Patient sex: M
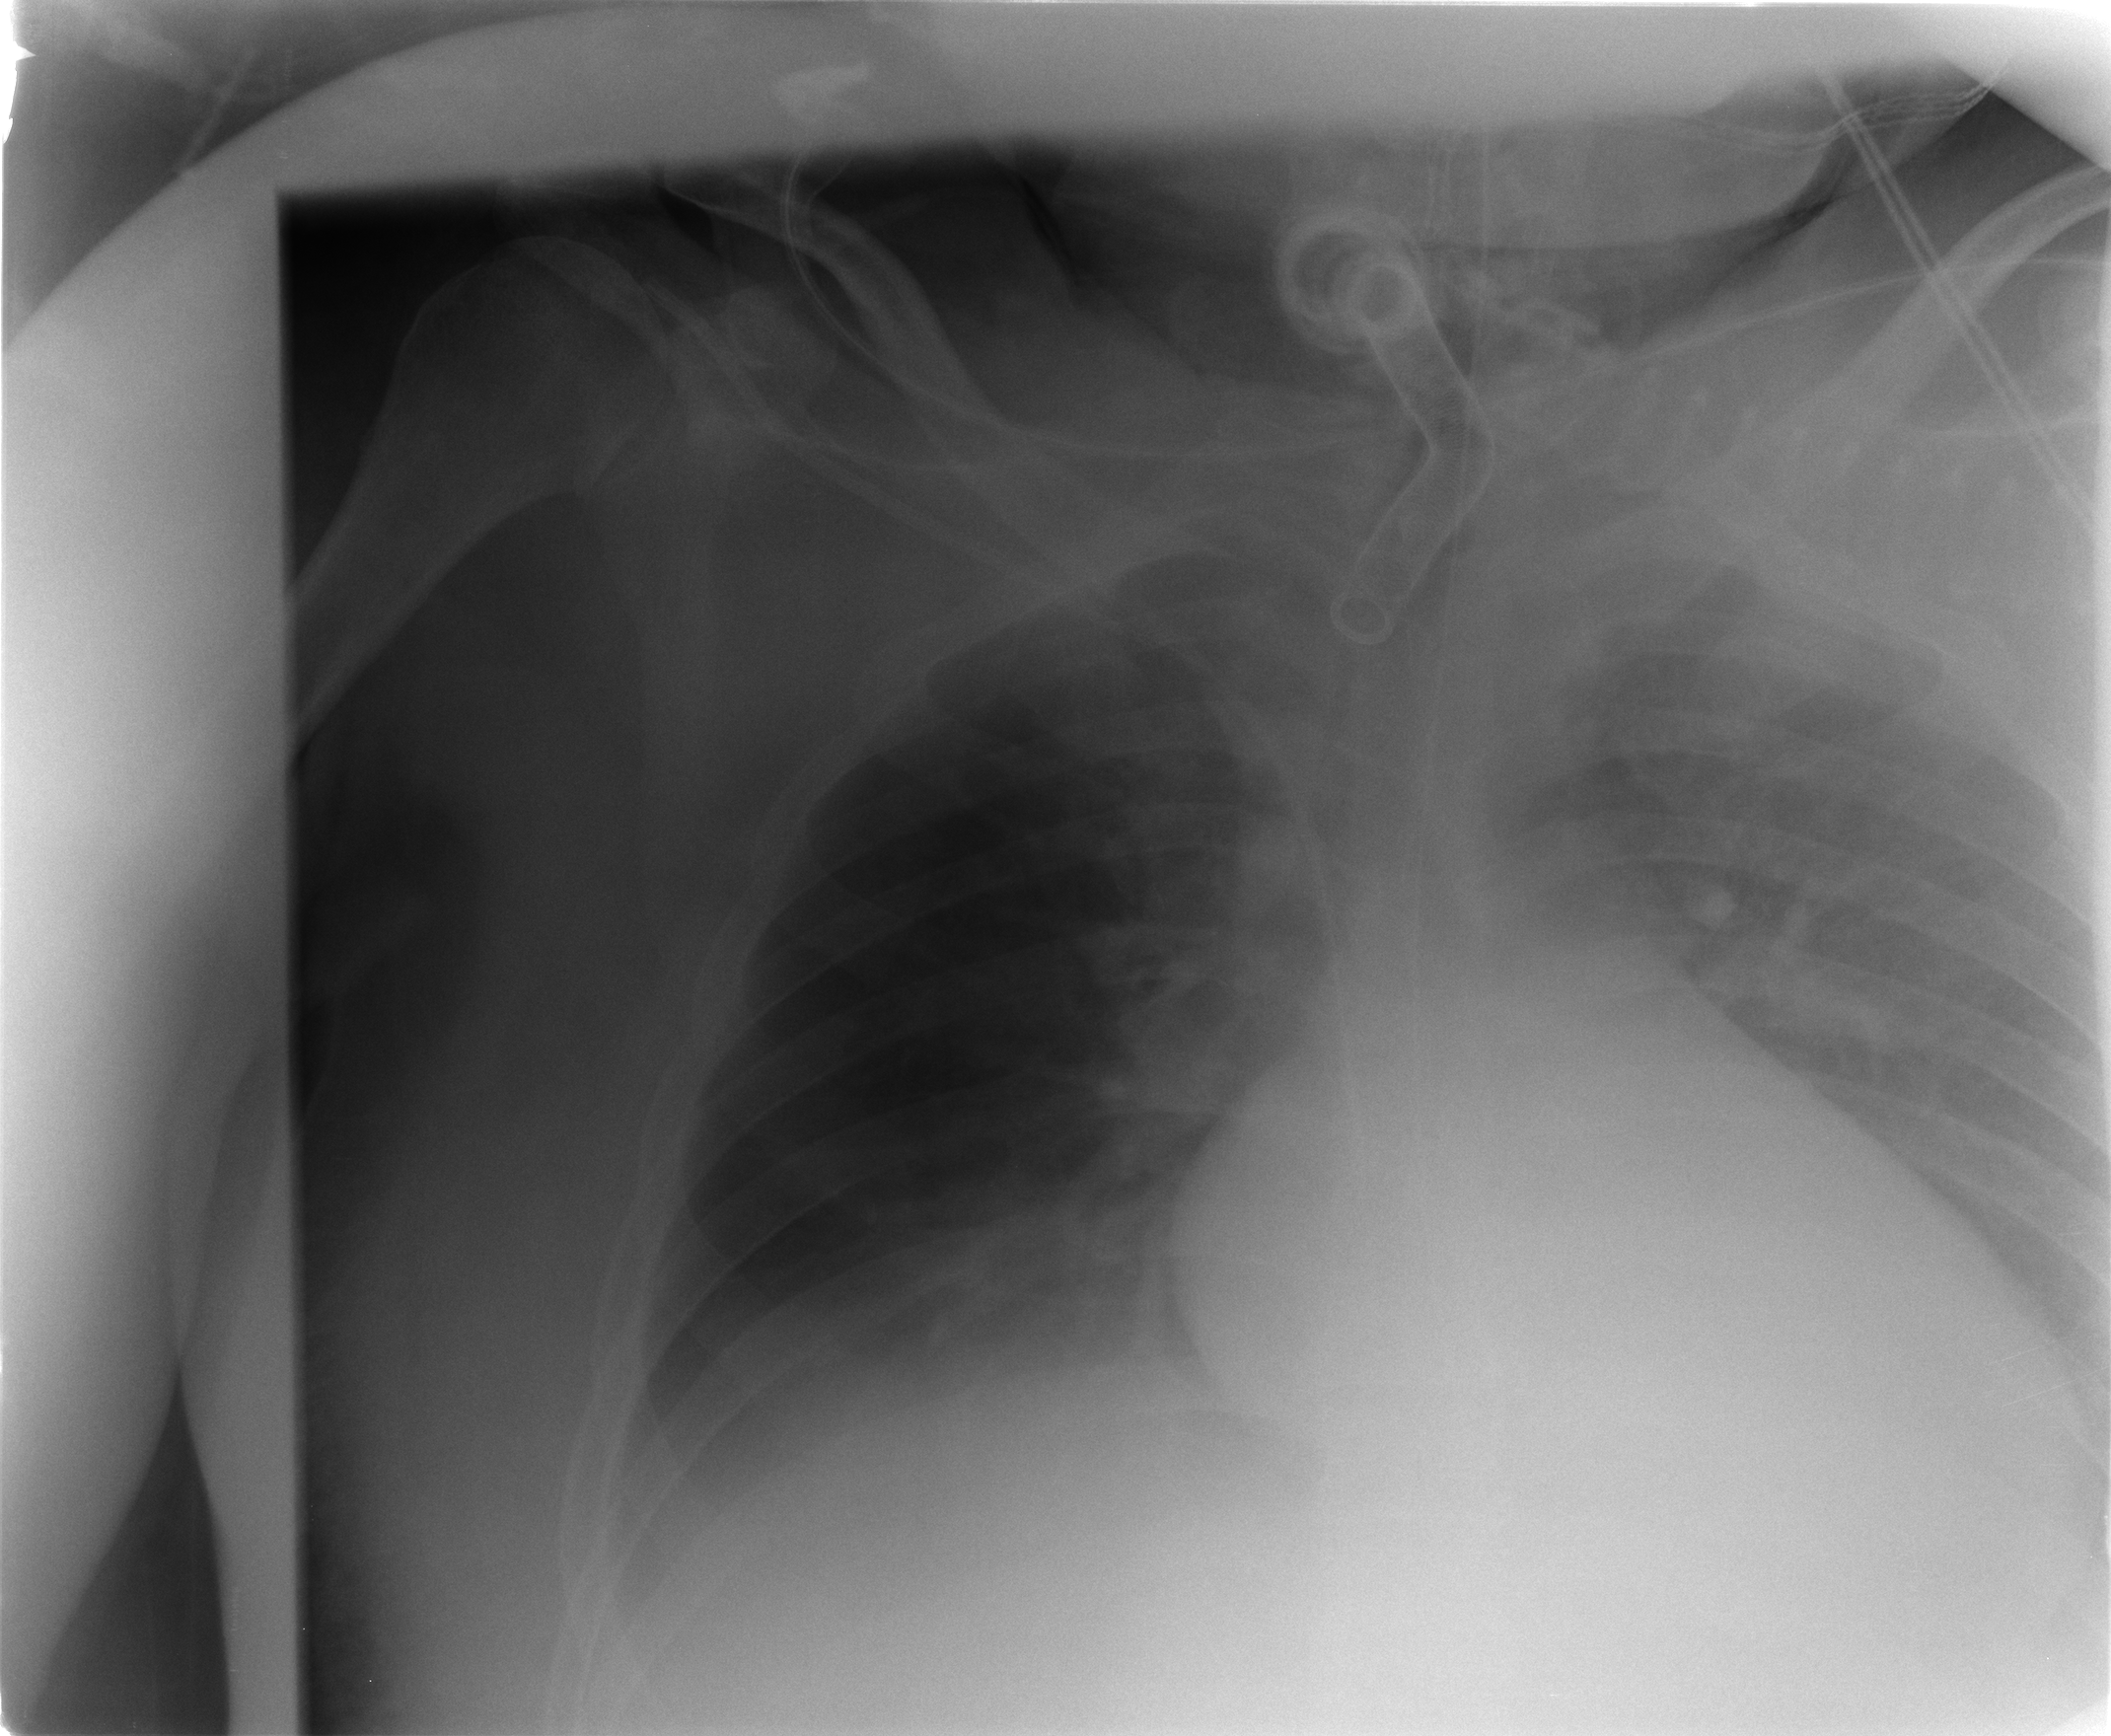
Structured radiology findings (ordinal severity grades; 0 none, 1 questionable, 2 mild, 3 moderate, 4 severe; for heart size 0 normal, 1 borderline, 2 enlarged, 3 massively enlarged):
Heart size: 0
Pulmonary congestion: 2
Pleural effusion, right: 2
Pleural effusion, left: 3
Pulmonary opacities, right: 1
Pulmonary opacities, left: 1
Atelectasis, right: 2
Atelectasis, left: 2